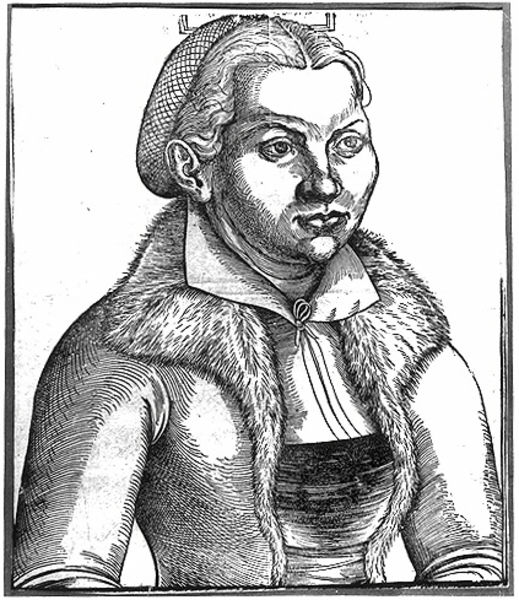
Titel: Bildnis der Katharina Luther
Künstler: Hans Brosamer
Institution: (Seriendruck)
Schlagwörter: schatten, weiß, ausschnitt, brust, busen, frau, frisur, grau, haar, holz, hut, kleid, licht, mund, nase, ohr, profil, schwarz, skizze, stirn, zeichnung, blick, dame, haube, schleife, alt, jacke, jung, mütze, arme, augen, bluse, falten, gesicht, knoten, kragen, pelz, rahmen, ärmel, bildnis, portrait, porträt, haare, mantel, brustbild, bruststück, hübsch, kinn, lippen, locken, mittelscheitel, prinzessin, scheitel, fell, lächeln, brüste, schrift, wangen, mieder, grafik, graphik, ernst, streng, brauen, krank, druck, schraffur, radierung, schrafur, stich, dreiviertel, schwarzweiß, bürger, nonne, pelzkragen, halbprofil, luther, dürer, kupferstich, netz, patrizierin, geischt, katharina, albrecht, pelzbesatz, bora, cranach, haarnetz, wittenberg, bürgerin, individualität, ungesund, katharina von bora, pocahontas, helbprofil, druchgraphik, von bora